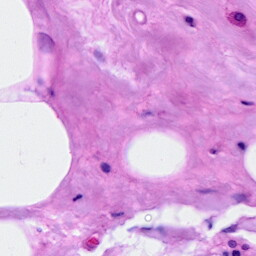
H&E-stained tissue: Breast